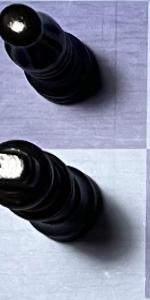
Label: King_Black